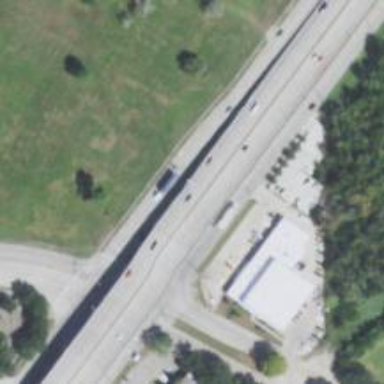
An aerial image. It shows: Trunk link highway.